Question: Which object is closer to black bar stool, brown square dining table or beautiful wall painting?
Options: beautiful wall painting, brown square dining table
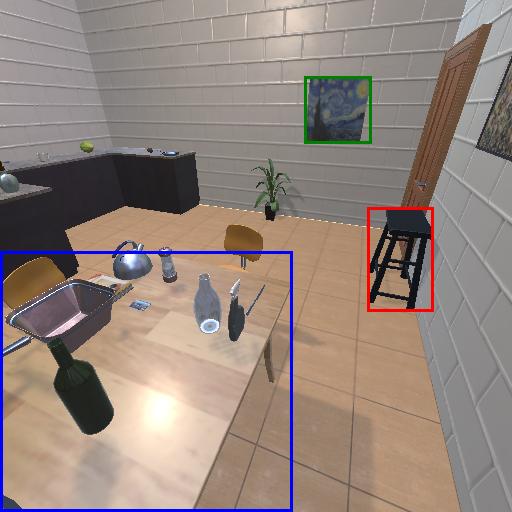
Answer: beautiful wall painting